Brain MRI, t1w sequence, axial 2D slice.
Patient: age 33, sex F, weight 95 kg, height 1.95 m
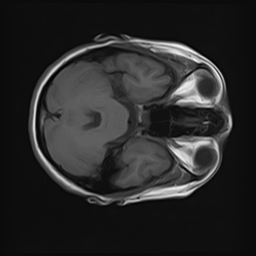